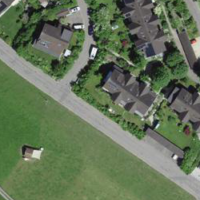
EUNIS habitat code: 55
Species observed at this site:
Geum rivale